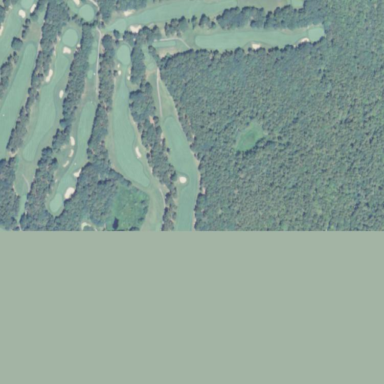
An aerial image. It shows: Golf course surrounded by greenery.